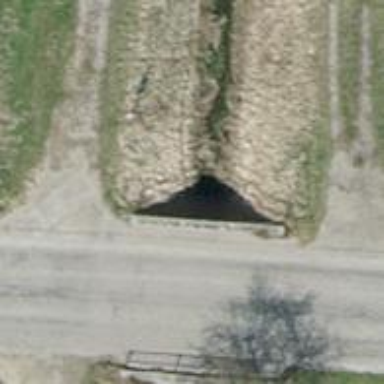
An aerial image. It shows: There is tunnel.